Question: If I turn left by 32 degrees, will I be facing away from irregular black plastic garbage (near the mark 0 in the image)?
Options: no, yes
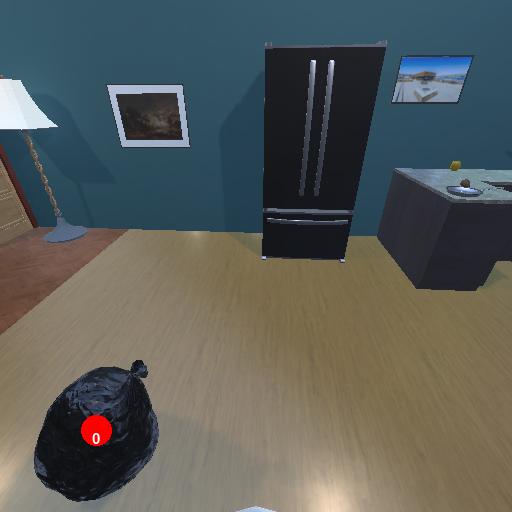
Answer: no